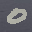
Label: 0